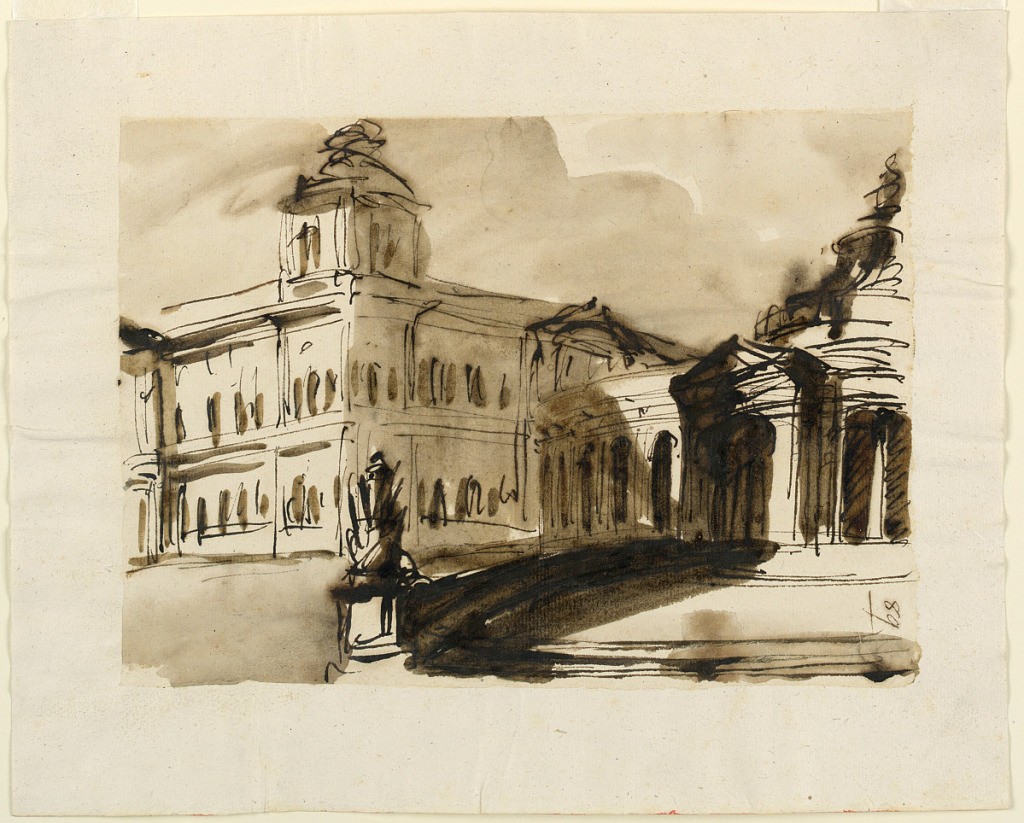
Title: View of a Memorial Hall and a Palace
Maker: Giuseppe Barberi, Italian, 1746–1809
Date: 1746-1809
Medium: Pen and brown ink, brush and brown wash on lined off-white laid paper
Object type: Drawing
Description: The hall is at right. It has a circular plan. Steps lead up to it, bordered at left by a parapet, with a trophy upon a pedestal at its lower end. Angle view upon the palace. It has two floors and at the corner a tower, one story high.